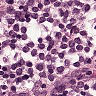
Metastatic tissue present: no